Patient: sex M, age 32
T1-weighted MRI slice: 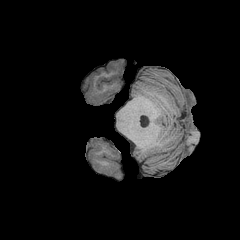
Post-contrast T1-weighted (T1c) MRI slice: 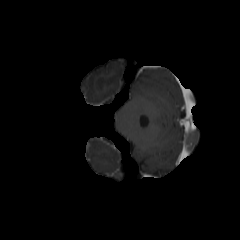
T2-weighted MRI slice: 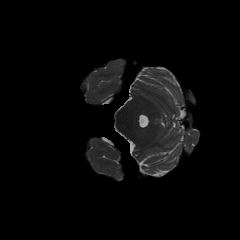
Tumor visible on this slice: no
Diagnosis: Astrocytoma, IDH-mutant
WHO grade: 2